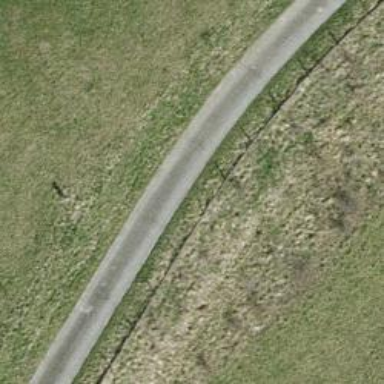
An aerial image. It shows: Track with grade 1 quality.